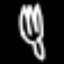
Label: fork